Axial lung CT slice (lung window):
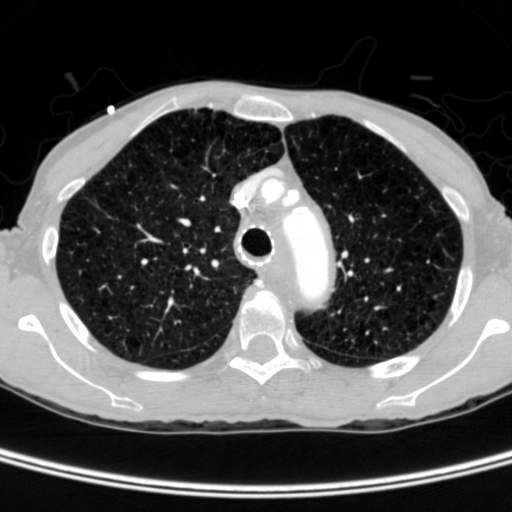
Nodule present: no